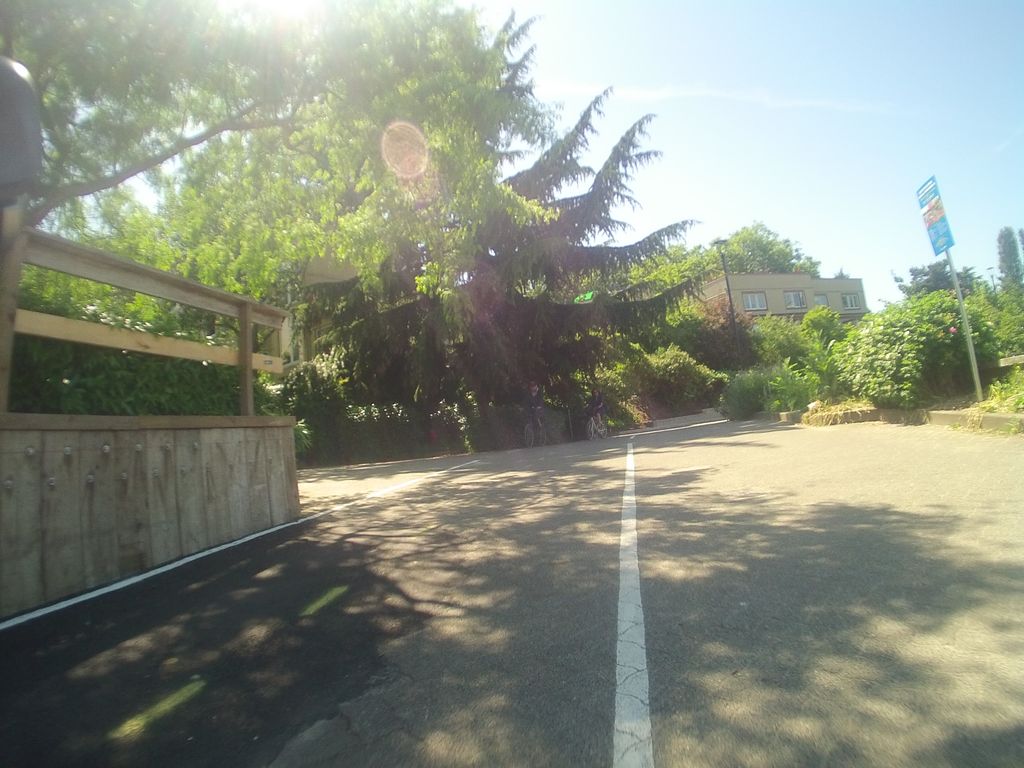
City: vancouver